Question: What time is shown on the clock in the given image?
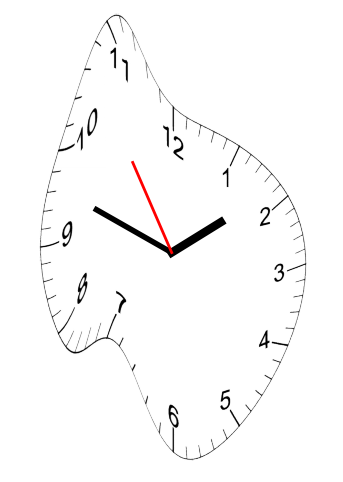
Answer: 01:47:54